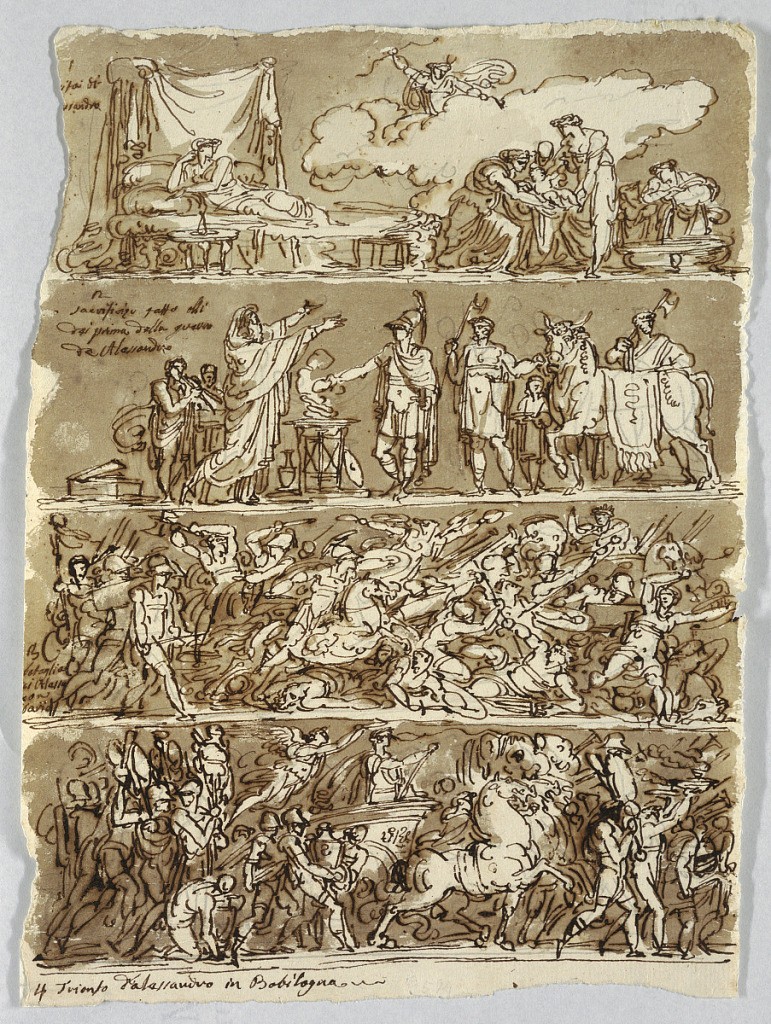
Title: Sketchbook Page: Birth of Alexander the Great; Battle of Alexander and Darius; Triumph of Alexander
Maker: Felice Giani, Italian, 1758–1823
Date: ca. 1812
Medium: Pen and brown ink, brush and brown wash over traces of graphite on cream laid paper
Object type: Drawing
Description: Vertical panel showing four scenes dense with light figures against a dark ground. Notation at left of each scene.